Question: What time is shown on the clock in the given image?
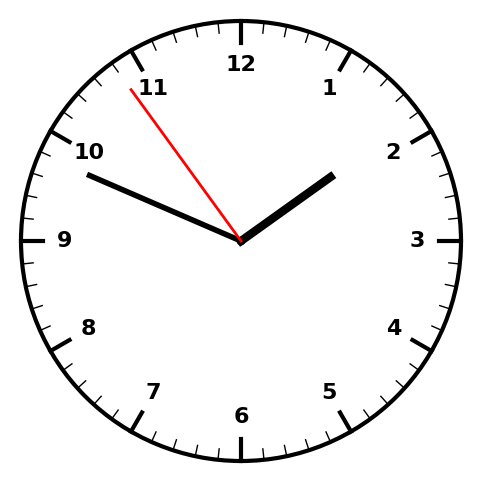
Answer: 01:48:54